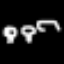
Label: mushroom